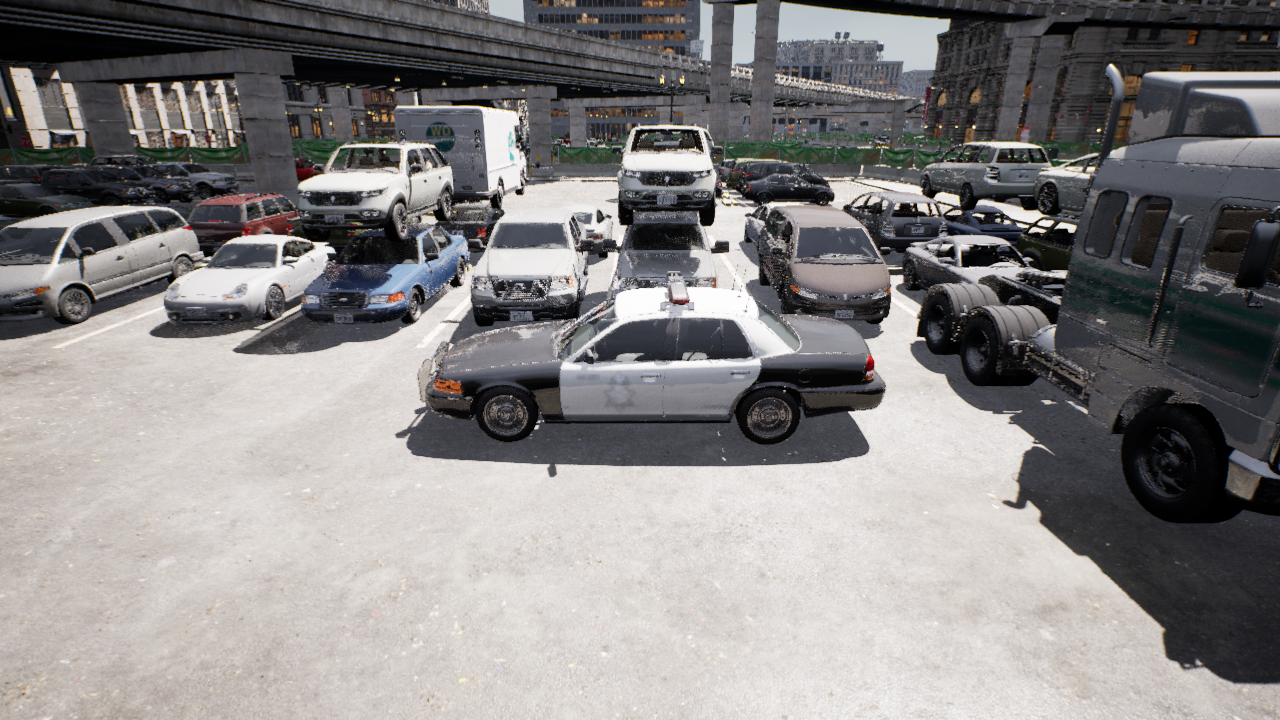
Venue: arterial
Lighting: clear day
Vehicle rig: sedan